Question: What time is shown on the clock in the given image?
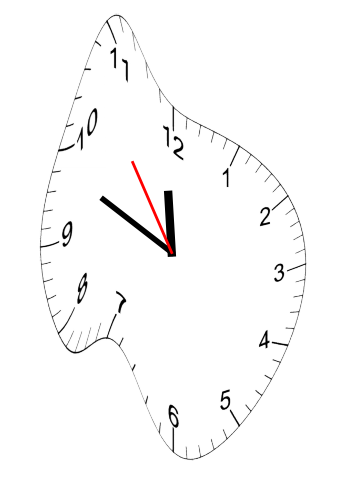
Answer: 11:48:54